Question: I love 'adaptive-wrap-prefix-mode', which makes a soft-wrap whenever you overcome your window width, nicely formatting text in next line with a non-real ("soft") indentation.
But there is one problem with it. Whenever this happens -- emacs draws a "newline" symbol on both sides of it's vertical line, and those symbols do take my attention to those lines, defeating the whole purpose of adaptive-wrap (to not break visual indentation of code with long lines).
Question is: how do I remove those symbols on left and right?

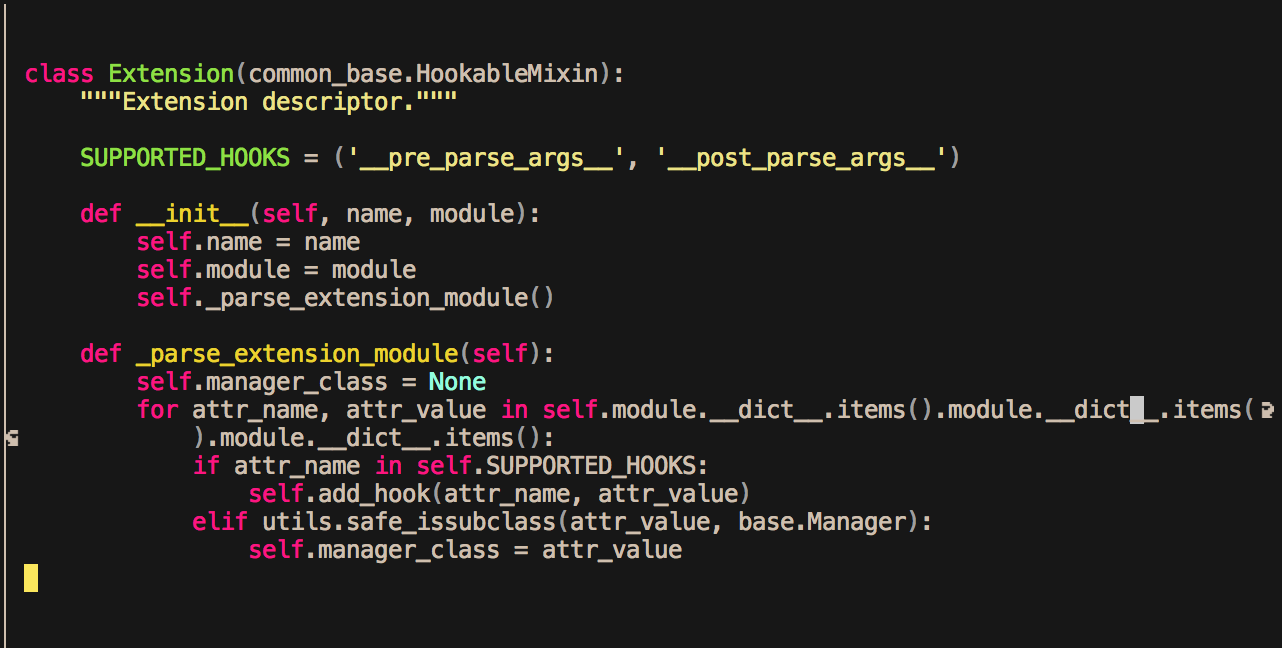
Answer: '''
(setf (cdr (assq 'continuation fringe-indicator-alist))
'(nil nil) ;; no continuation indicators
;; '(nil right-curly-arrow) ;; right indicator only
;; '(left-curly-arrow nil) ;; left indicator only
;; '(left-curly-arrow right-curly-arrow) ;; default
)
'''
I suggest trying "right indicator only", as I suspect it's only the left side which is drawing your attention, and this way you will still have the information available.